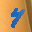
Label: 4